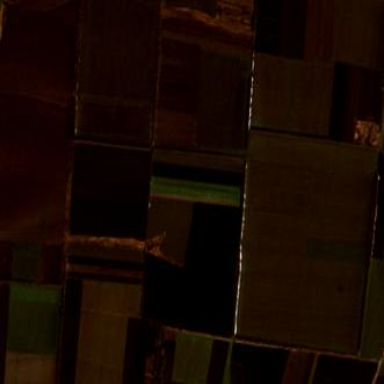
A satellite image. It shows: Picturesque farmland scene.